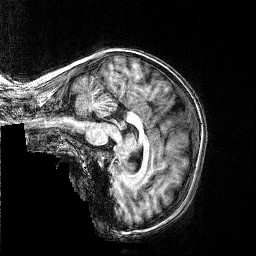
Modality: T1w
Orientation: sagittal
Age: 30
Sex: female
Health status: healthy
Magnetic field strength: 3 T
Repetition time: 2.53 s
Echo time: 0.00331 s